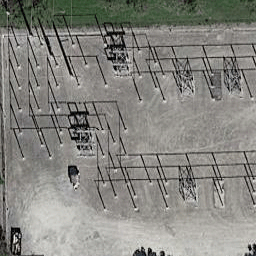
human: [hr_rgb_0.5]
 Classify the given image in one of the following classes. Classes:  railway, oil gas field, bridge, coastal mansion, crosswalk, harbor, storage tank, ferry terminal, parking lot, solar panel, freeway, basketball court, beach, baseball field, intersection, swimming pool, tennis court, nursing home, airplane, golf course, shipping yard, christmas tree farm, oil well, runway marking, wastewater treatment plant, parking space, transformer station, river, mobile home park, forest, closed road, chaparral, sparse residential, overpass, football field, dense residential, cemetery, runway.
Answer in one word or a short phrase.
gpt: transformer station